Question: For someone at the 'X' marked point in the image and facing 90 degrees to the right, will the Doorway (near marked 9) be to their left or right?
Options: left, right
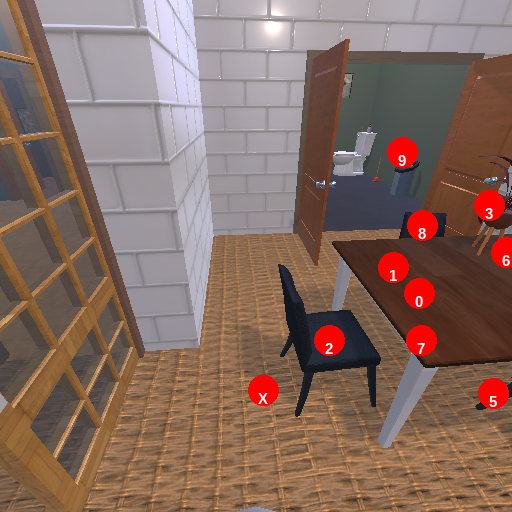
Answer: left